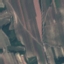
Land use / land cover class: PermanentCrop